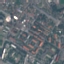
Land use / land cover class: Residential